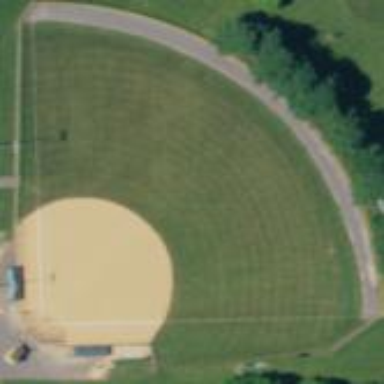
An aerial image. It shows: Softball pitch for leisure land activities.